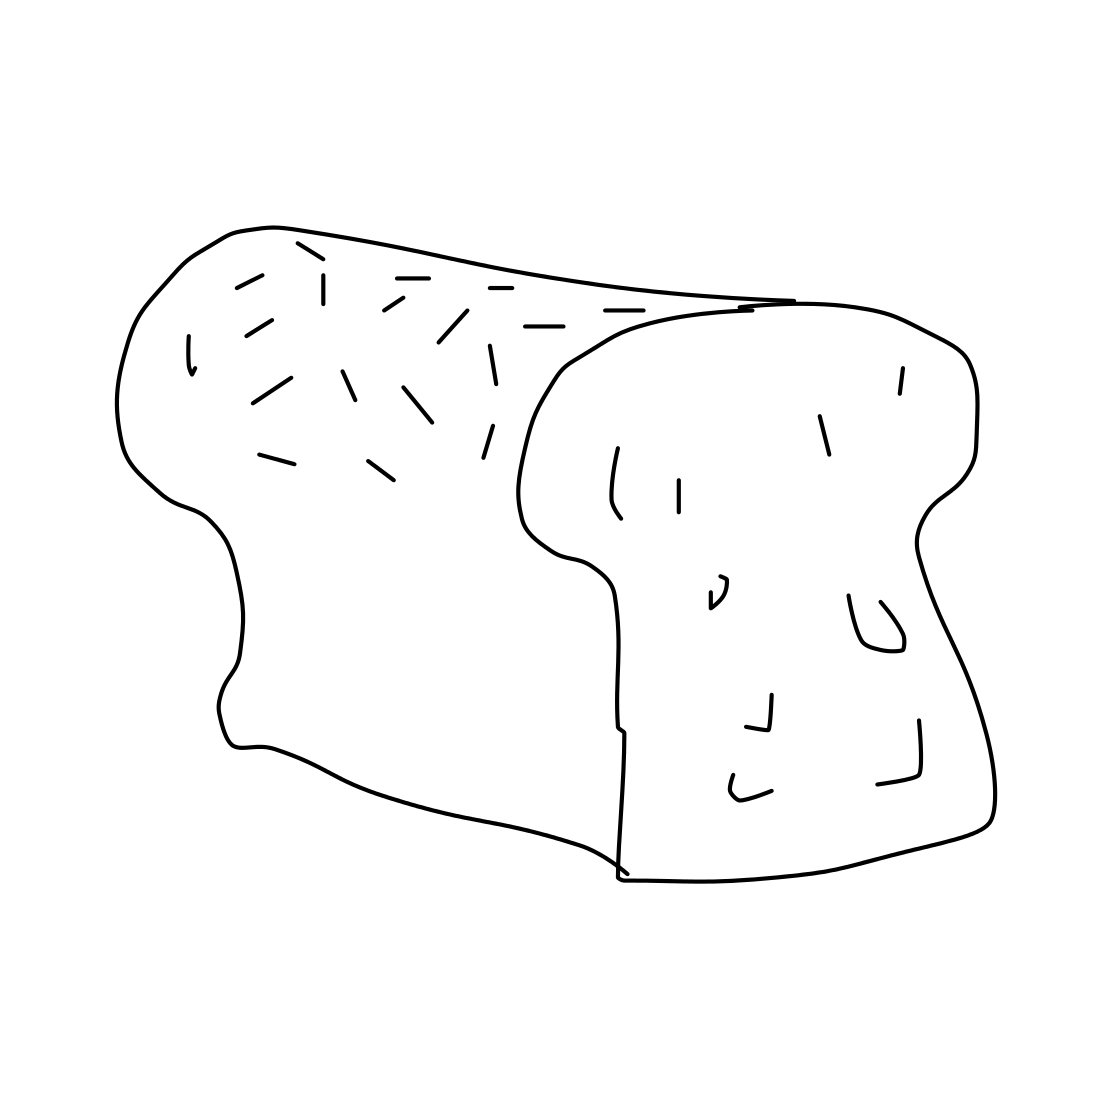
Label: bread